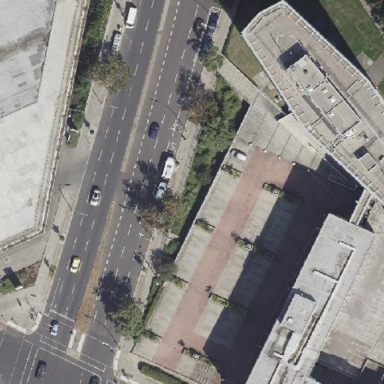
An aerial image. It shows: Multi-storey parking building with flat roof.